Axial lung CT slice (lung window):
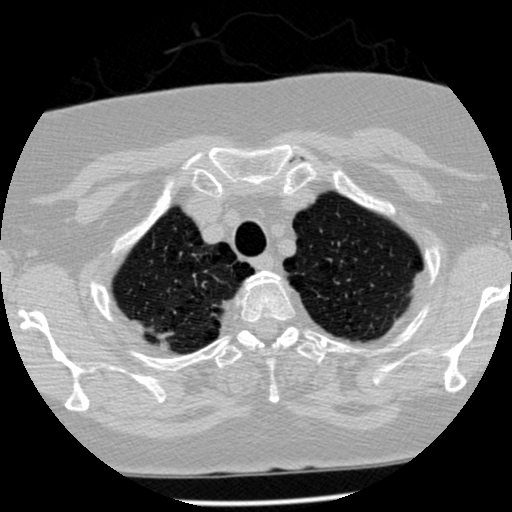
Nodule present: no